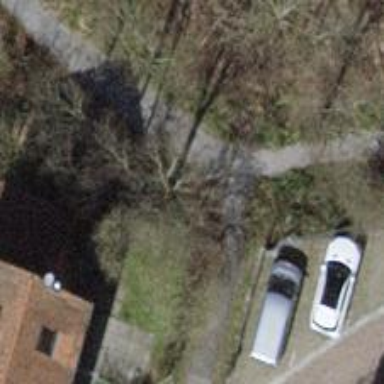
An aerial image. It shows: Asphalt path with excellent trail visibility.